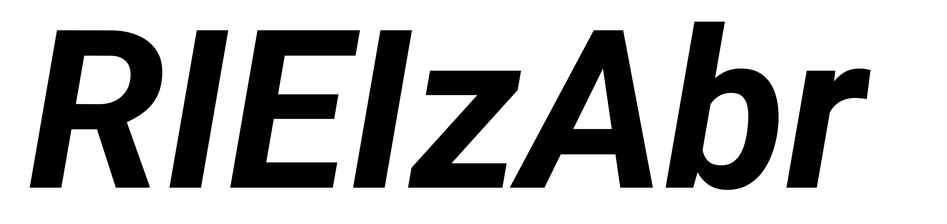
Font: Roboto-Italic_Bold_Italic